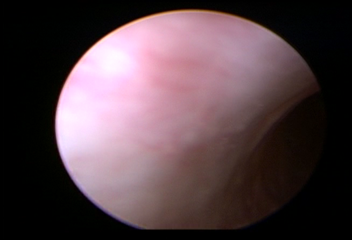
Modality: WLC
Class: Normal mucosa
Bladder cancer association: No